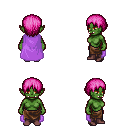
a pixel art fantasy rpg character, female body template, orc, green skin, lavender cape, robe skirt, pink plain hairstyle, maroon shoes, four views (front, back, left, right), 2x2 character sprite sheet, small pixel art, hard edges, no anti-aliasing